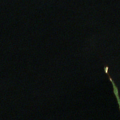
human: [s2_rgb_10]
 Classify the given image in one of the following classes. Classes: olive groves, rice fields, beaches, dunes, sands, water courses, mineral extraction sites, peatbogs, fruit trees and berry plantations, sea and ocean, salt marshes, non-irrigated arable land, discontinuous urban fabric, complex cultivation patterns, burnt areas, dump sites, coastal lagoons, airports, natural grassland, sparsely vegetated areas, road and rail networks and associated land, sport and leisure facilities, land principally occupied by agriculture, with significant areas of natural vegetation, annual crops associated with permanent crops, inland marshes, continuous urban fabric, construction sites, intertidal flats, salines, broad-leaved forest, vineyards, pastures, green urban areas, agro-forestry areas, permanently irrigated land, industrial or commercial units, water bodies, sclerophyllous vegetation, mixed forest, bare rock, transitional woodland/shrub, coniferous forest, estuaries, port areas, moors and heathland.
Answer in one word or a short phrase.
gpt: water bodies